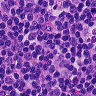
Metastatic tissue present: no